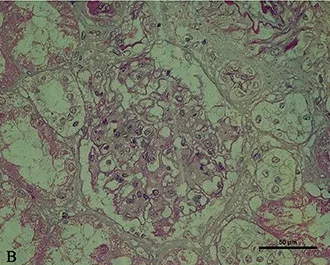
Skin purpura and kidney biopsy. B, Hematoxylin and eosin stain showing glomerular necrosis (x400).
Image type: pathology (h&e)